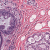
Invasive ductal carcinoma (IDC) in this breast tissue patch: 0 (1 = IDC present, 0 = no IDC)